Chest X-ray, PA view. Patient: 63 years old, sex M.
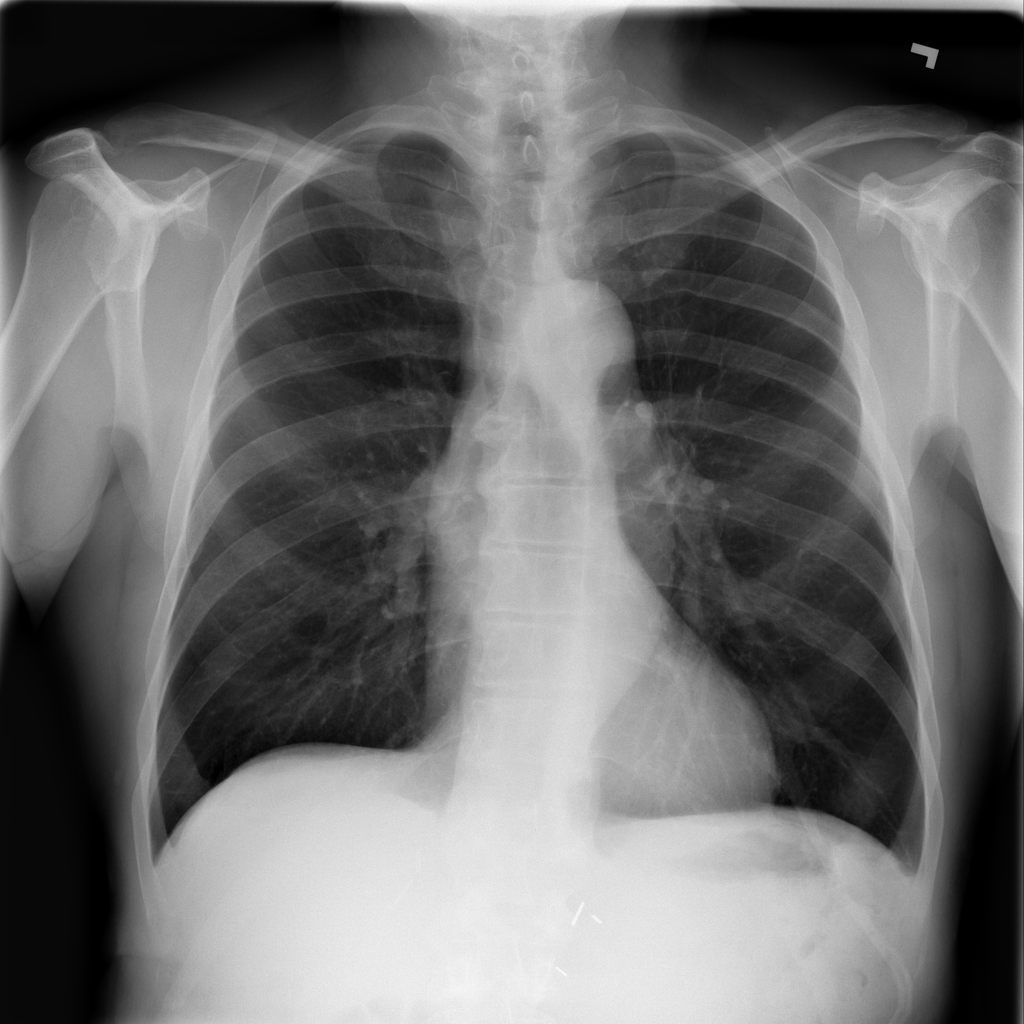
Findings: No Finding